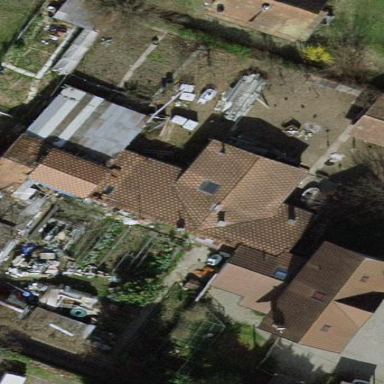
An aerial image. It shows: Garden enclosed by fence.